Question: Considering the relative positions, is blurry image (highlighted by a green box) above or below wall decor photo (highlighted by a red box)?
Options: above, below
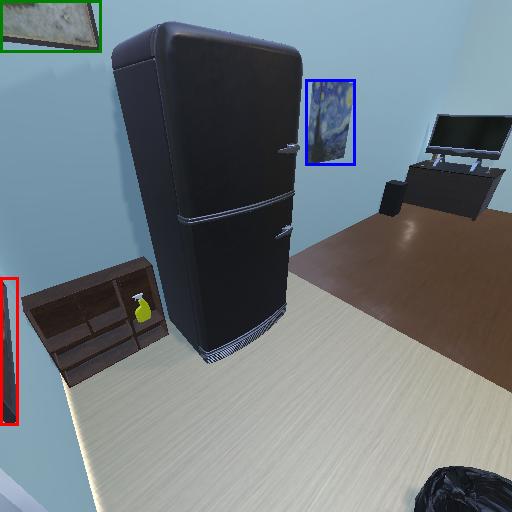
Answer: above